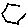
Label: hexagon